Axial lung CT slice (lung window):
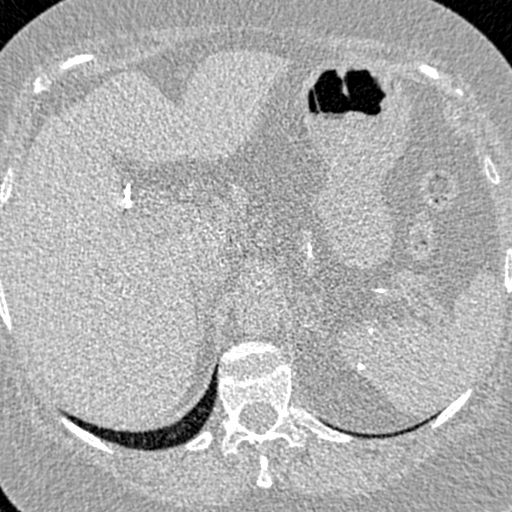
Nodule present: no